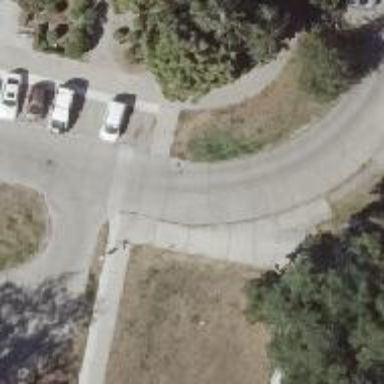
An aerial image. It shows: Concrete footway with uncontrolled crossing.